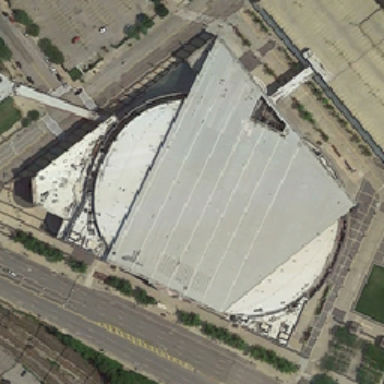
The large central building is located between the highway and the open parking lot .